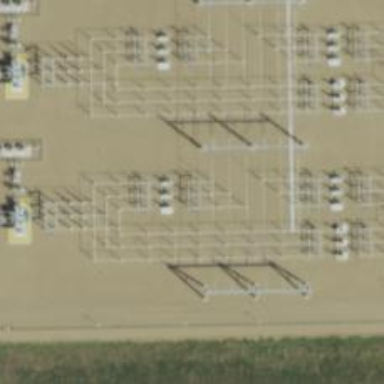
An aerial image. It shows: Switch used for power control.